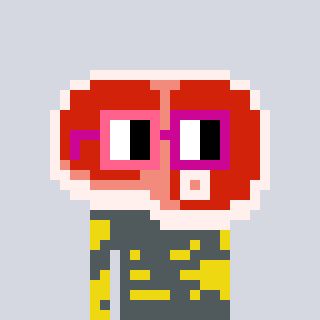
a pixel art character with square pink and red glasses, a steak-shaped head and a yellow-colored body on a cool background